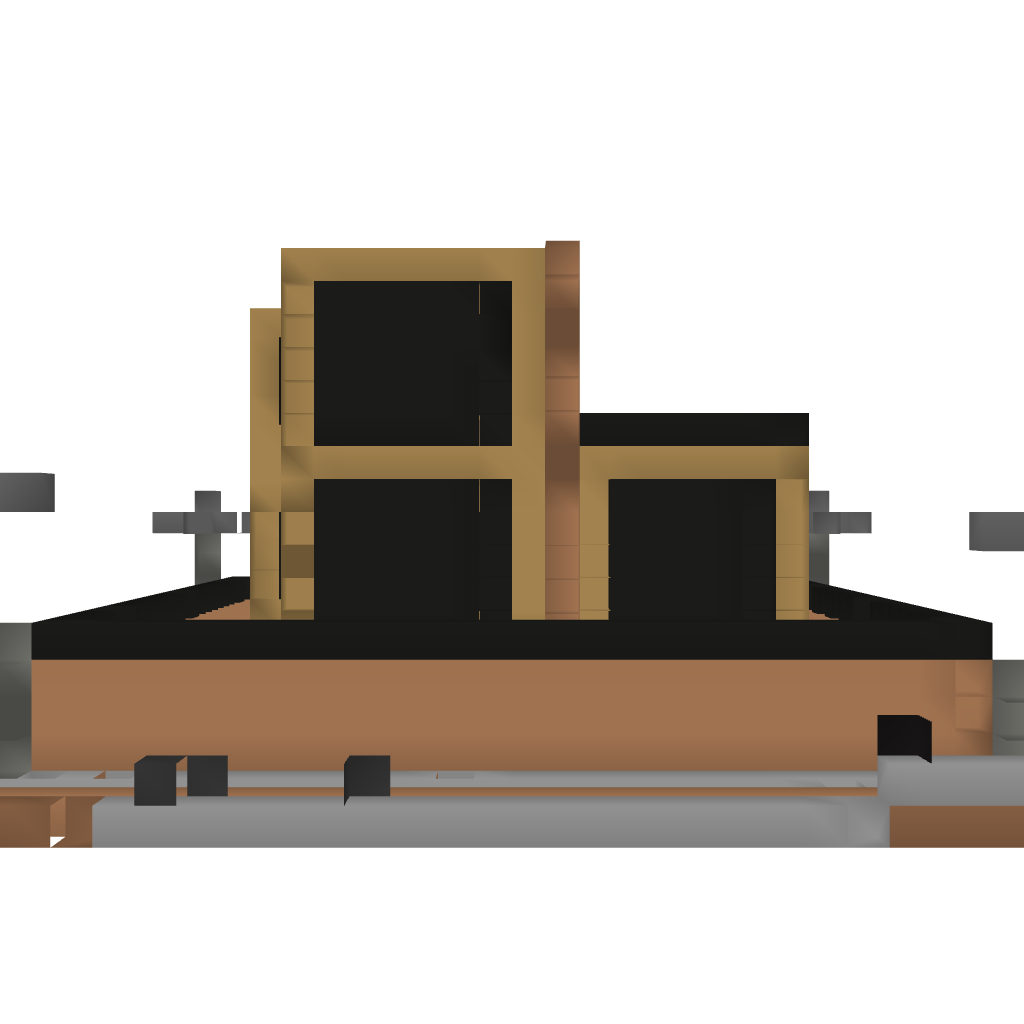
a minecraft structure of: Modern House